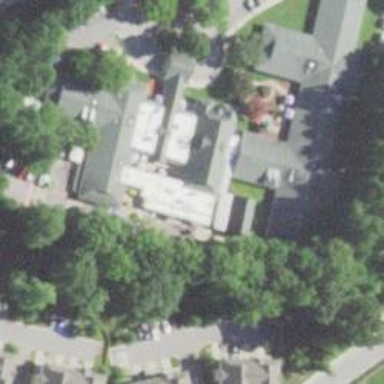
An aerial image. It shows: Nursing home.